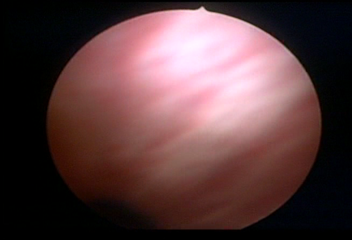
Modality: WLC
Class: Normal mucosa
Bladder cancer association: No